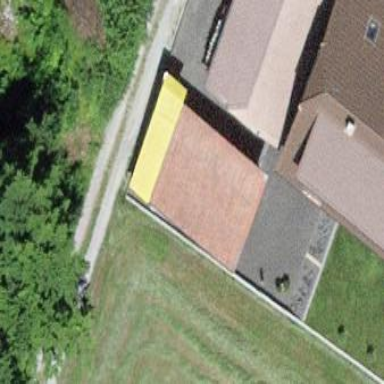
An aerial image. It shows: Rural barn.